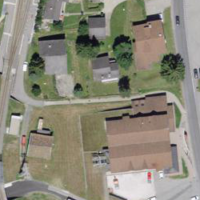
EUNIS habitat code: 54
Species observed at this site:
Calluna vulgaris